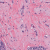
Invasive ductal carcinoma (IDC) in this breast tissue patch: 1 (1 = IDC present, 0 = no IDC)